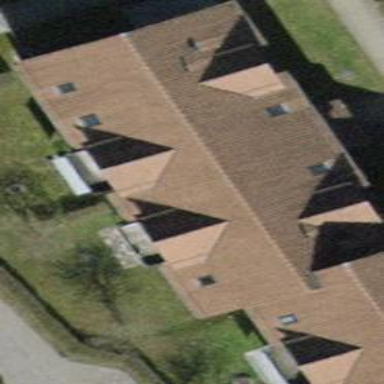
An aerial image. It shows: Apartments building with tiled roof.